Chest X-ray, AP view. Patient: 69 years old, sex F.
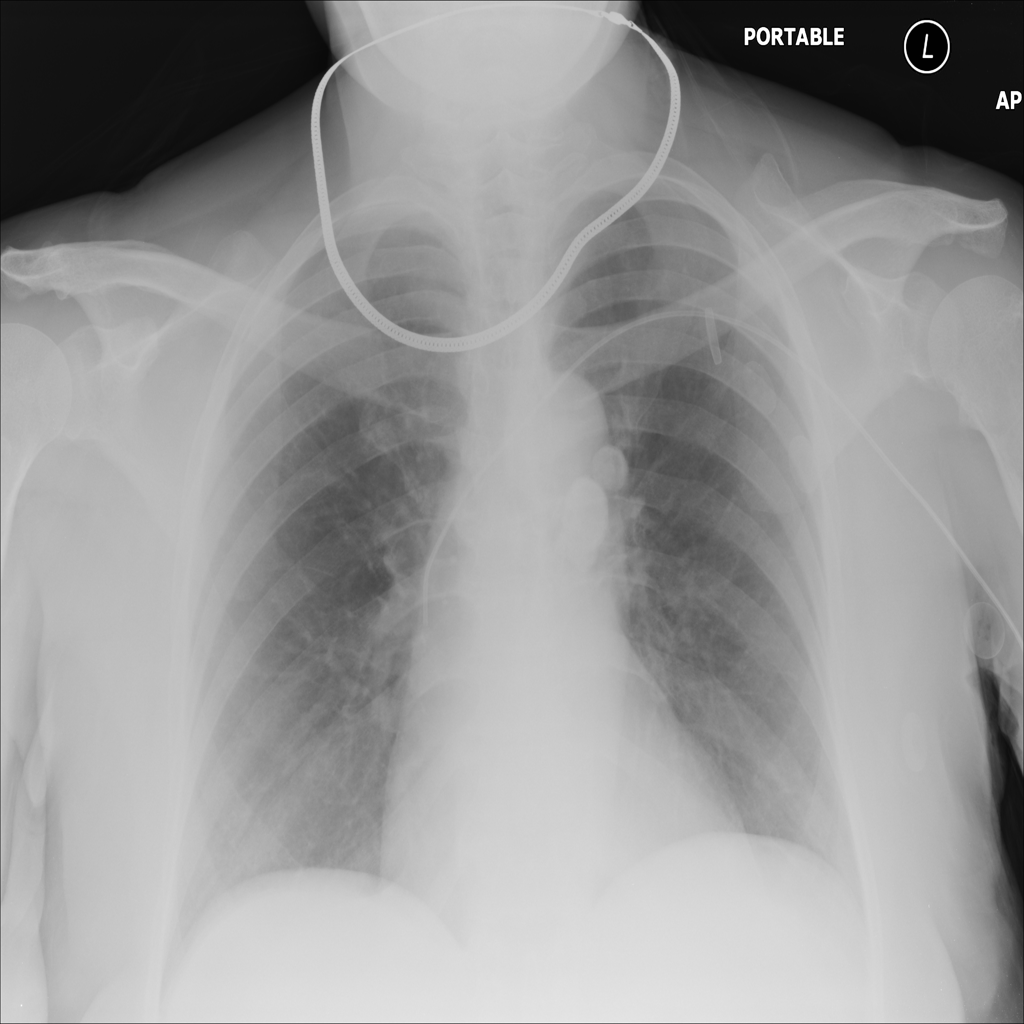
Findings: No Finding